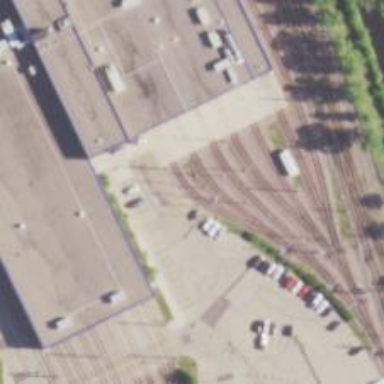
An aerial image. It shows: Light rail service yard with electrified contact lines.